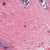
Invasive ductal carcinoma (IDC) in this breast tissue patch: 1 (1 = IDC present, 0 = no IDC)